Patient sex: M
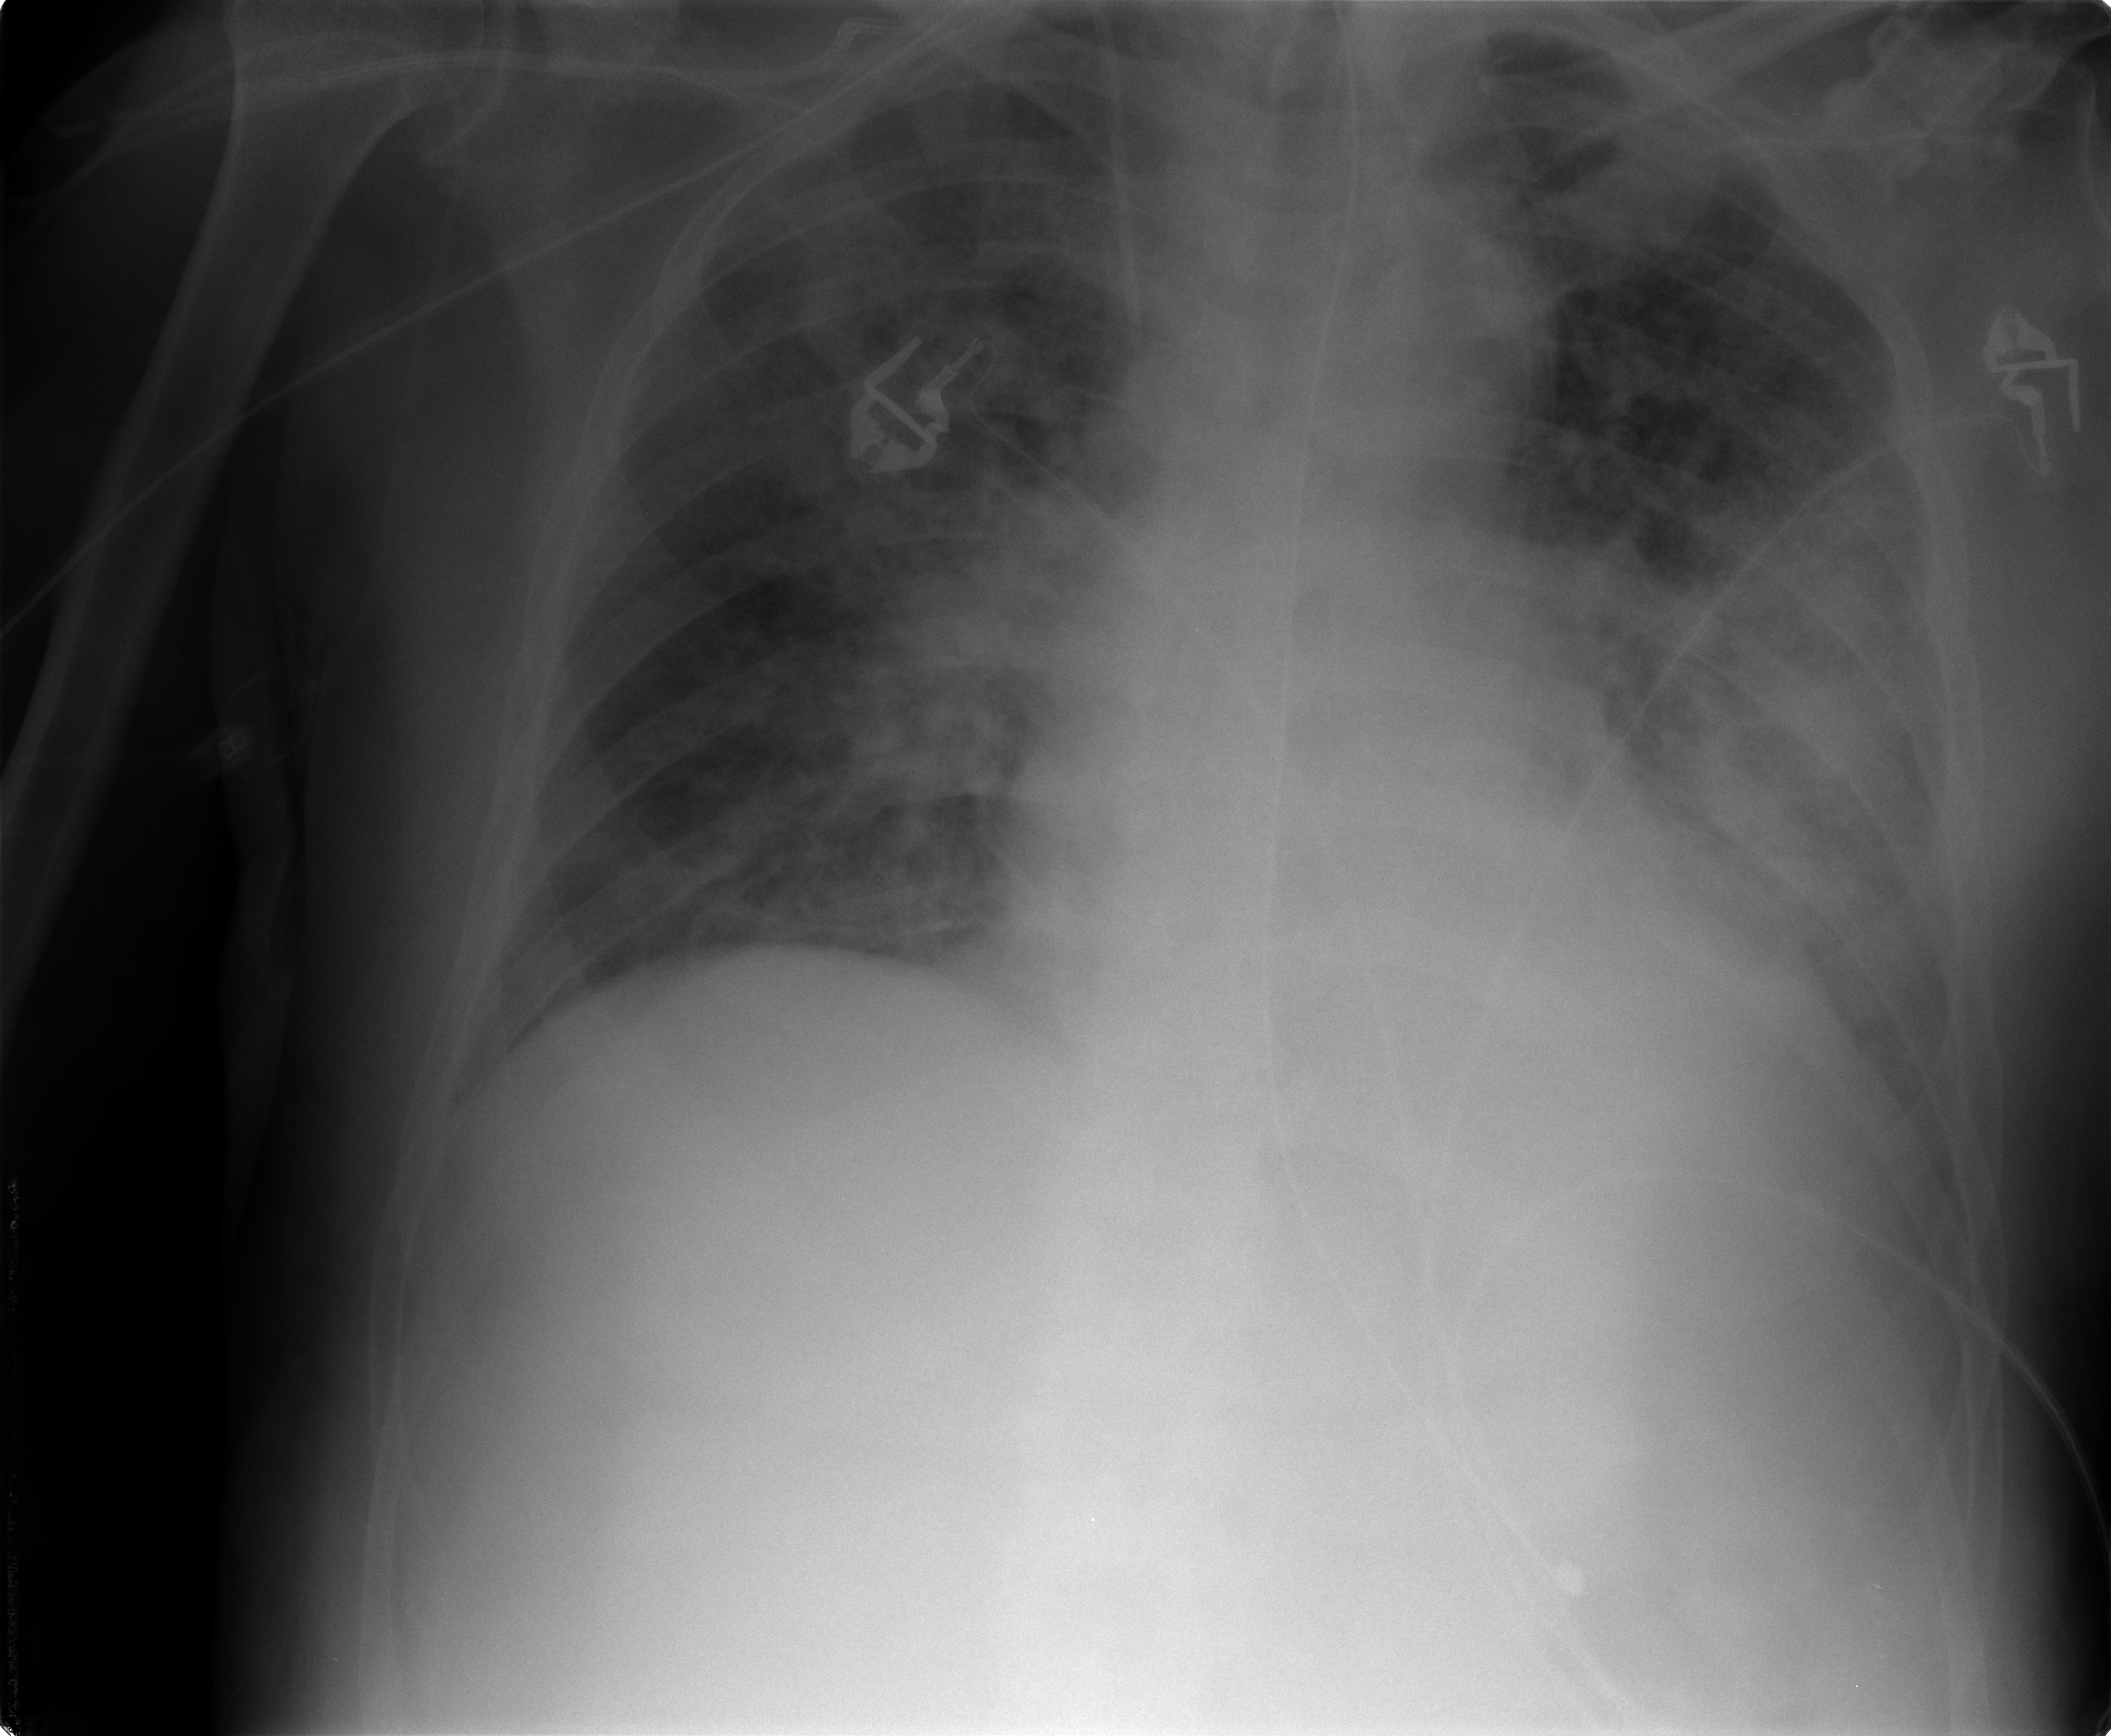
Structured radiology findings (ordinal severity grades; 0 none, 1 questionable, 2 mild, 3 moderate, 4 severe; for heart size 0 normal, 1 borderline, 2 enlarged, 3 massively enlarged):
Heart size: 2
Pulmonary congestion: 3
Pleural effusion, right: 0
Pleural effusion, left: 2
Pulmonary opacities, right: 3
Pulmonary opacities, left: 3
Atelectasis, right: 2
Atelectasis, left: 2